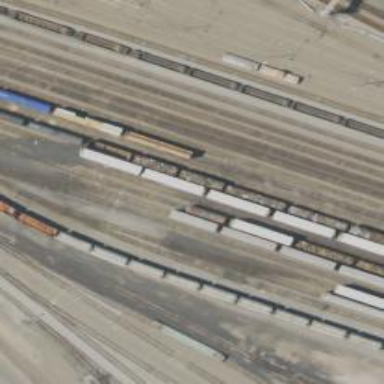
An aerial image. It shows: Railway yard.